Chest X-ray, PA view. Patient: 58 years old, sex F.
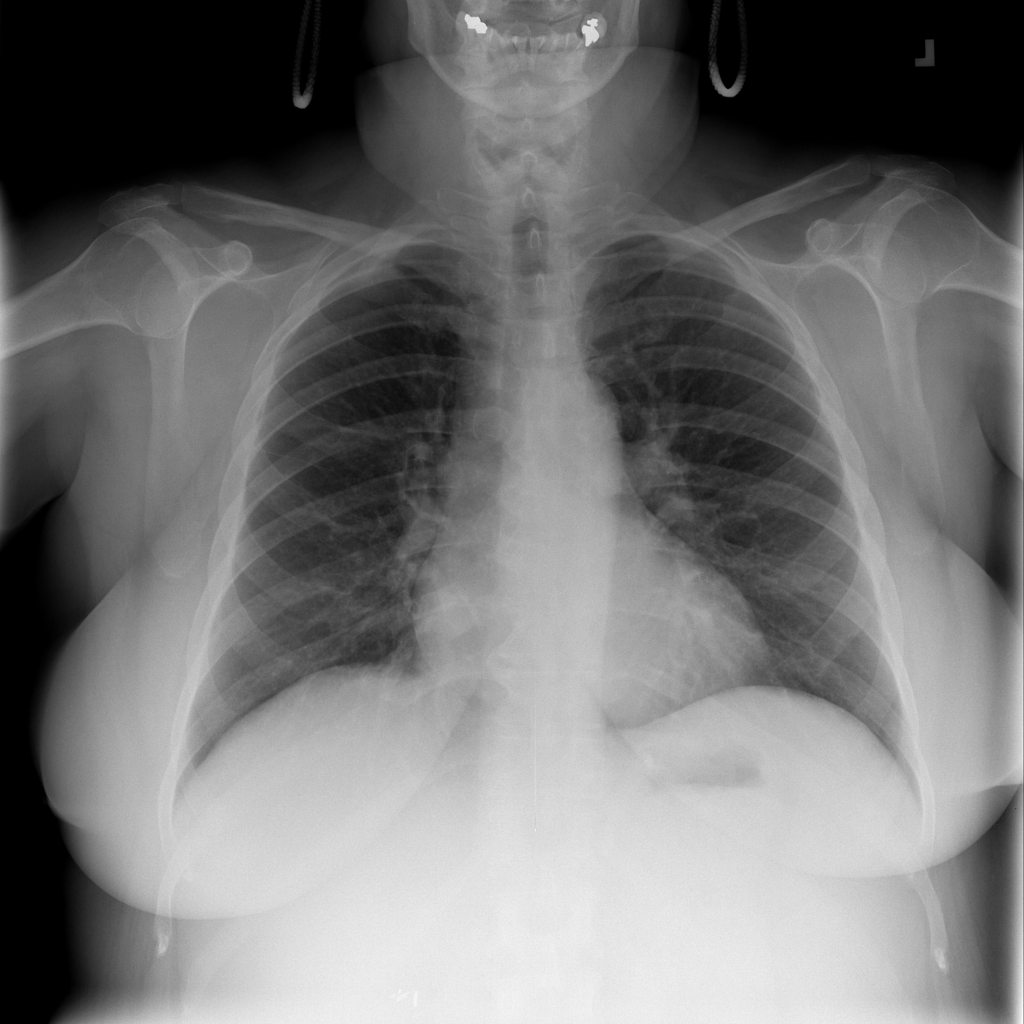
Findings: Infiltration